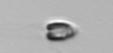
Label: Pyramimonas